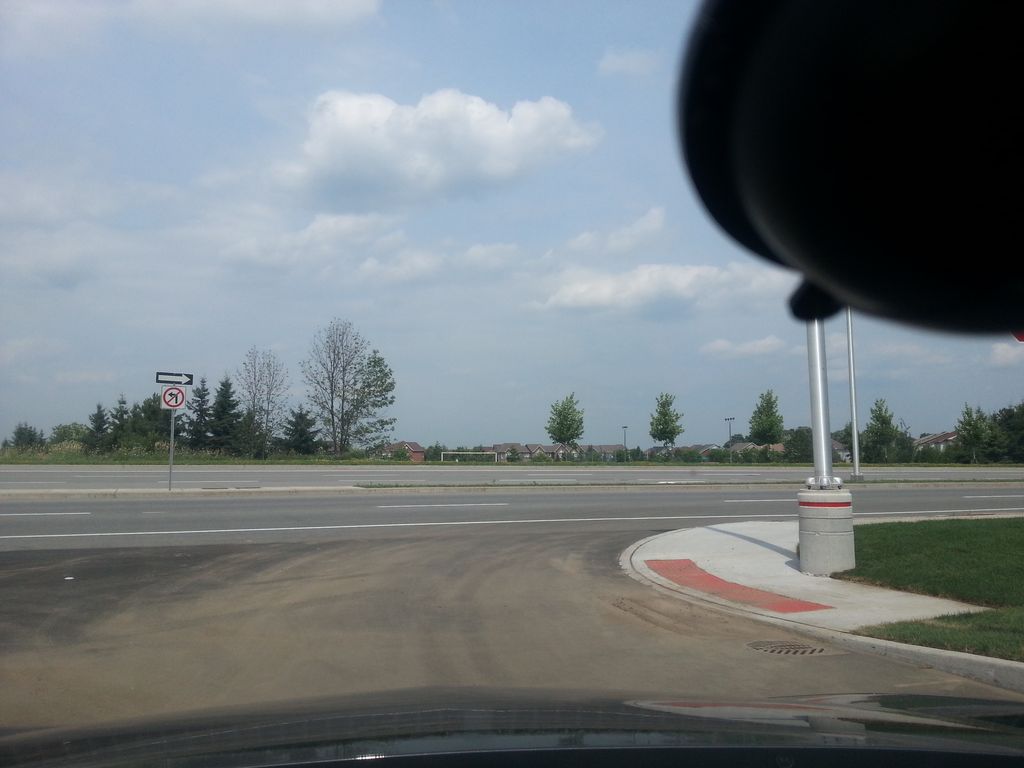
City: ottawa-gatineau